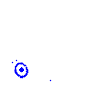
Particle: electron